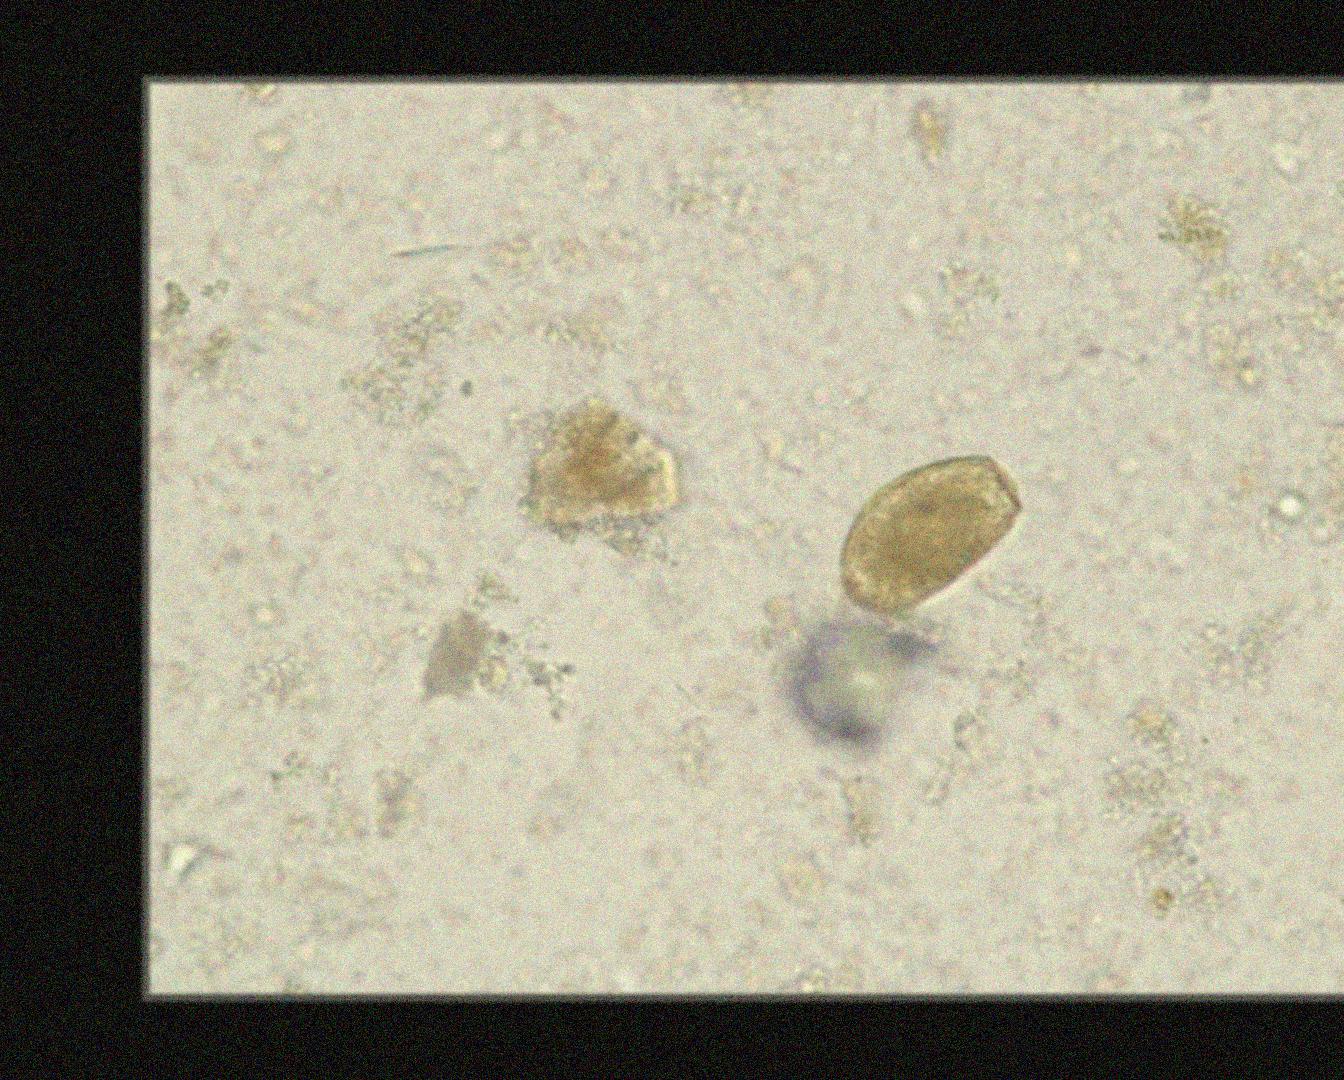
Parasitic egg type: Paragonimus spp